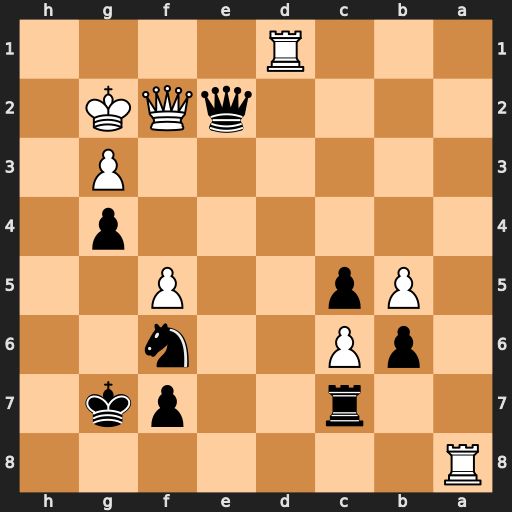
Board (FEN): R7/2r2pk1/1pP2n2/1Pp2P2/6p1/6P1/4qQK1/3R4
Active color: b
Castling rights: -
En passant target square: -
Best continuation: Qxd1 Qf4 Qf3+ Qxf3 gxf3+